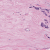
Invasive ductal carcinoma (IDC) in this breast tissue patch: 0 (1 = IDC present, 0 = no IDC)